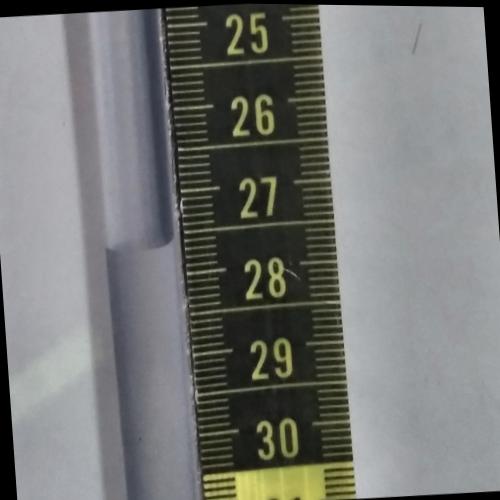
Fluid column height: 27.6 cm